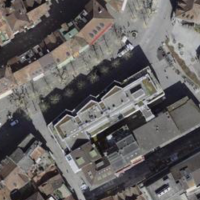
EUNIS habitat code: 54
Species observed at this site:
Streptopelia decaocto
Parus major